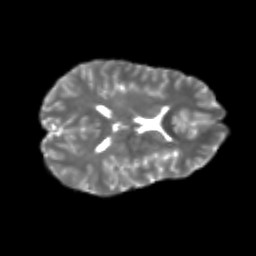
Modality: T2w
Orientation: axial
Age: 22
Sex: female
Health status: healthy
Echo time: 0.074 s